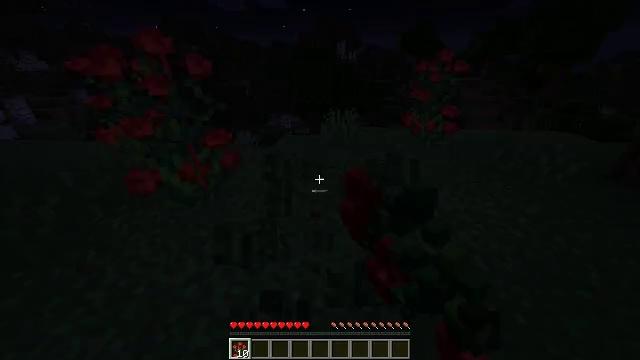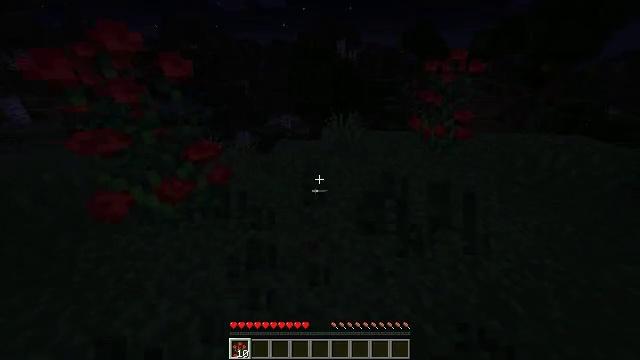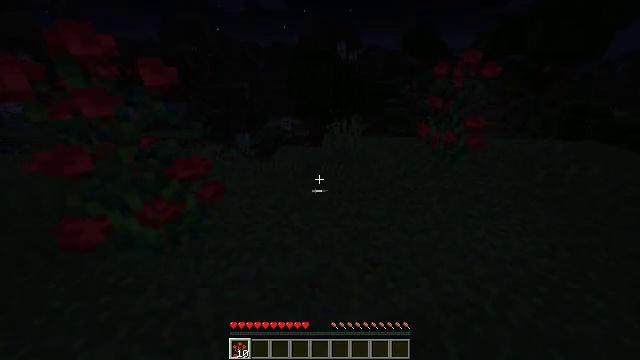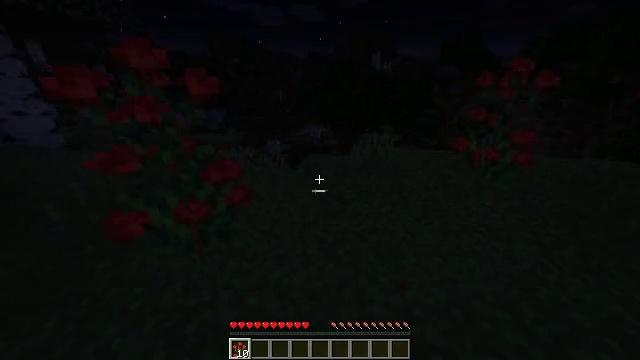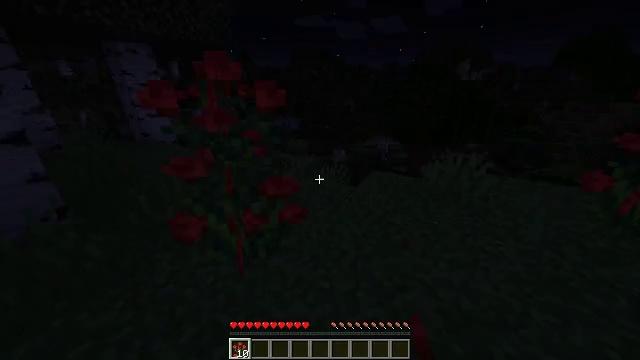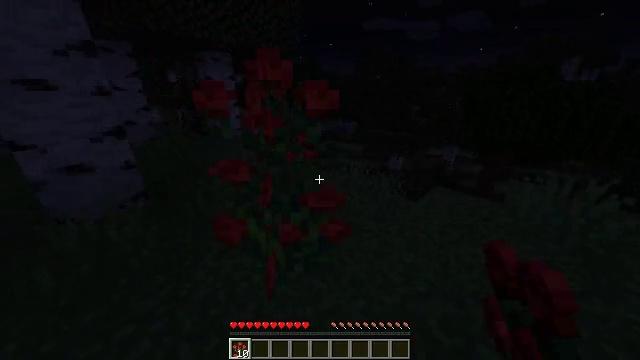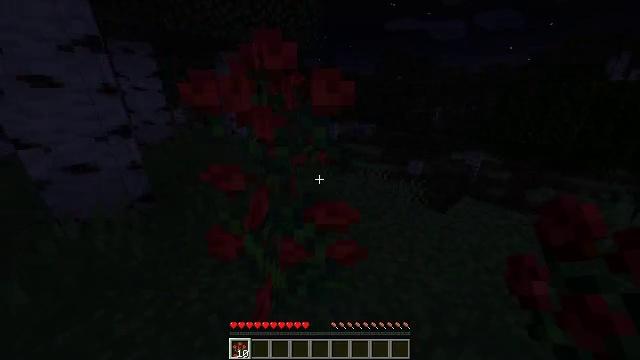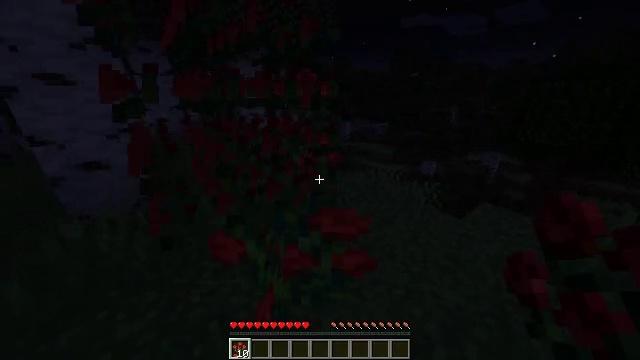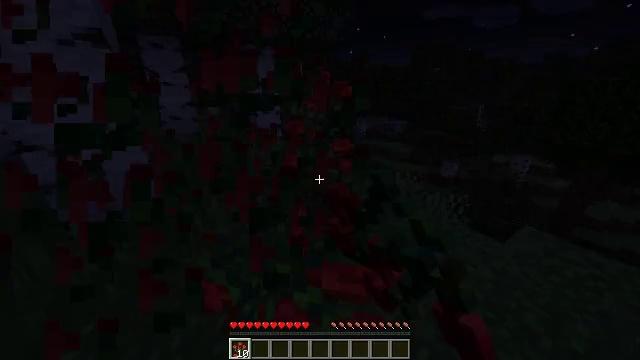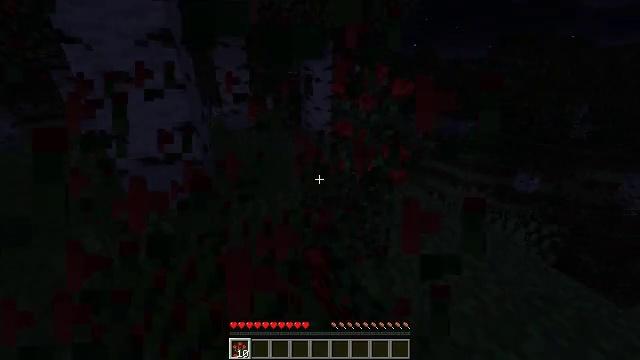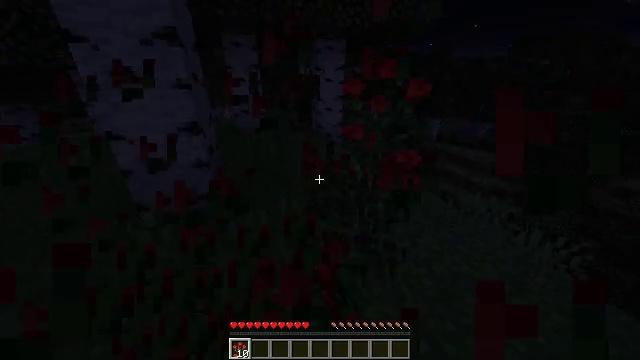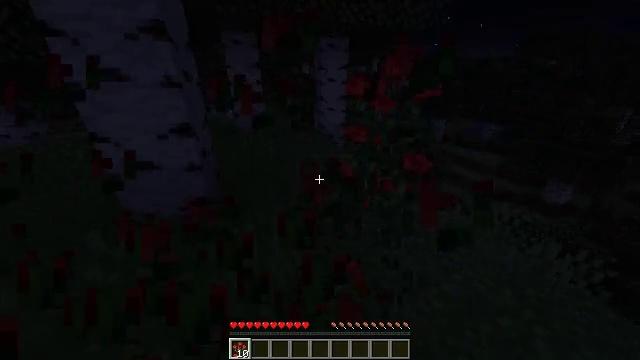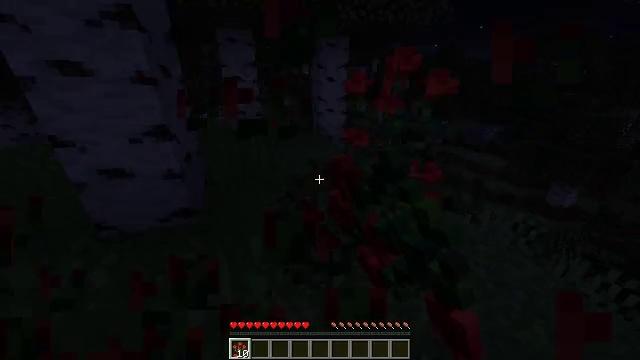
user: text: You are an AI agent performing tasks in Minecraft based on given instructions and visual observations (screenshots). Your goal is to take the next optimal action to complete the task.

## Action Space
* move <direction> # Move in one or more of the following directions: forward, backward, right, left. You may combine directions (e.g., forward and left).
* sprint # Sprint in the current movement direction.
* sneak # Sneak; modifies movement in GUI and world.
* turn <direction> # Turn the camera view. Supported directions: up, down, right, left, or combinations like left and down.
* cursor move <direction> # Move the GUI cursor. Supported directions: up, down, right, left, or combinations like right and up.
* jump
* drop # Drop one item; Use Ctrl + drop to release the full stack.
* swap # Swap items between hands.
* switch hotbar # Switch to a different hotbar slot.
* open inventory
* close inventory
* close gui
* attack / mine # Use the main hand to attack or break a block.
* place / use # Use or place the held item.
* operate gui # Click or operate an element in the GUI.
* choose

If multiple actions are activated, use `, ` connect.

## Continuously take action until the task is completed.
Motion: motion action
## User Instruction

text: Mine the rose bush in the garden.
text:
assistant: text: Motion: move forward, sprint
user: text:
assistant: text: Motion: move forward, sprint
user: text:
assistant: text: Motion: move forward, sprint, turn left and up
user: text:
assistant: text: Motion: move forward, sprint, turn left and up
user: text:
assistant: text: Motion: move forward, sprint, turn left
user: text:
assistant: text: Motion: move forward, sprint, turn left
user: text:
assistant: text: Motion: move forward, sprint, turn left, attack / mine
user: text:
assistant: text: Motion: move forward, sprint, turn left, attack / mine
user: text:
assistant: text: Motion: move forward, sprint, turn left, attack / mine
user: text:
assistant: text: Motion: move forward, sprint, turn left, attack / mine
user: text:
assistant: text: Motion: move forward, sprint, attack / mine
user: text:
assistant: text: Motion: move forward, sprint, attack / mine
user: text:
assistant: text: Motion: sprint, attack / mine